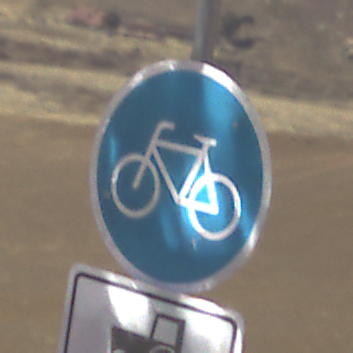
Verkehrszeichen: Radweg
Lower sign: MehrspurigeFahrzeugeFrei8
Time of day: Midday
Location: Outdoor (Nature)
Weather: Clear
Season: NotSpecified
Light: Natural